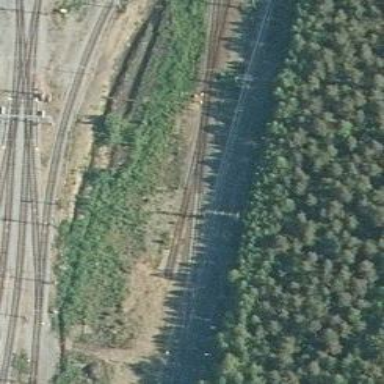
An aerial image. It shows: Railway signal.